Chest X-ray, AP view. Patient: 55 years old, sex M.
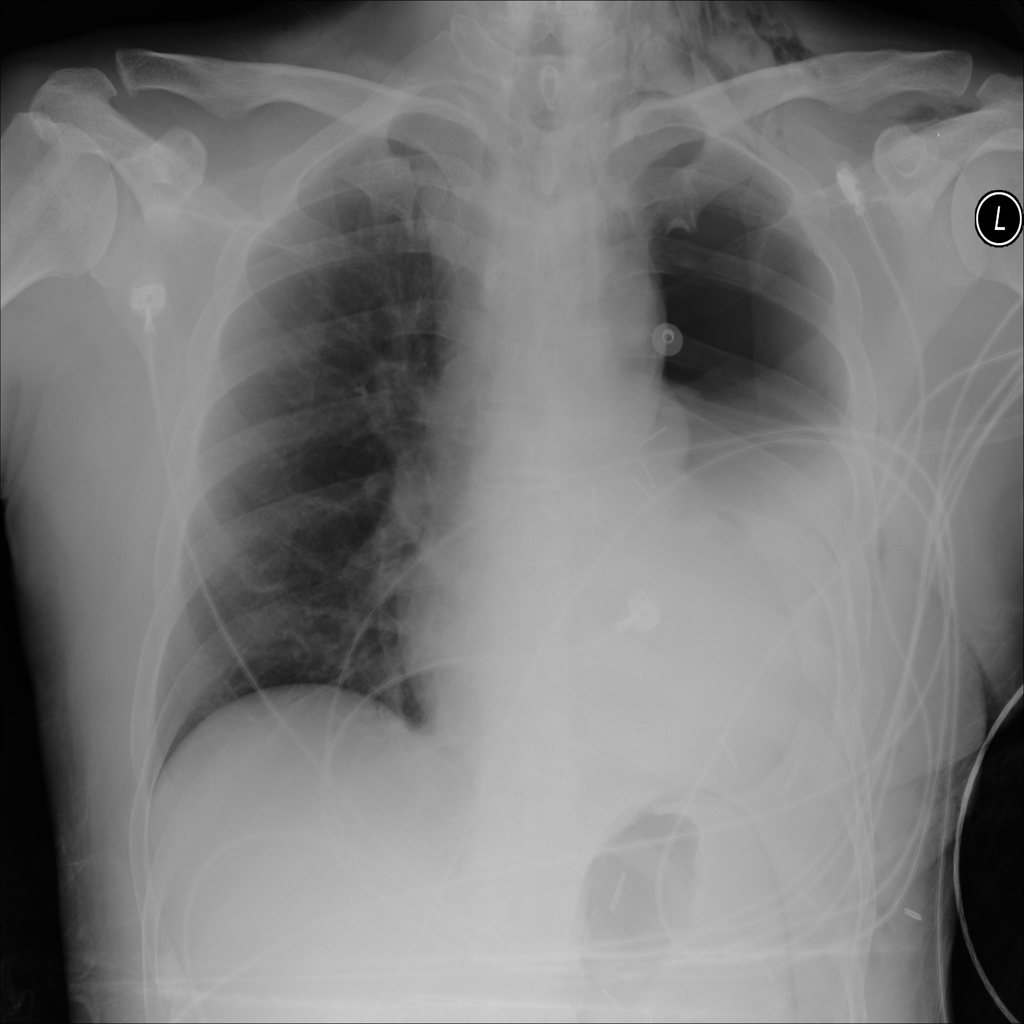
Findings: Emphysema